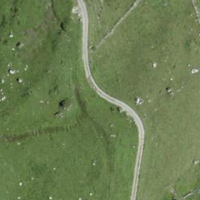
EUNIS habitat code: 23
Species observed at this site:
Marmota marmota
Pyrgus andromedae